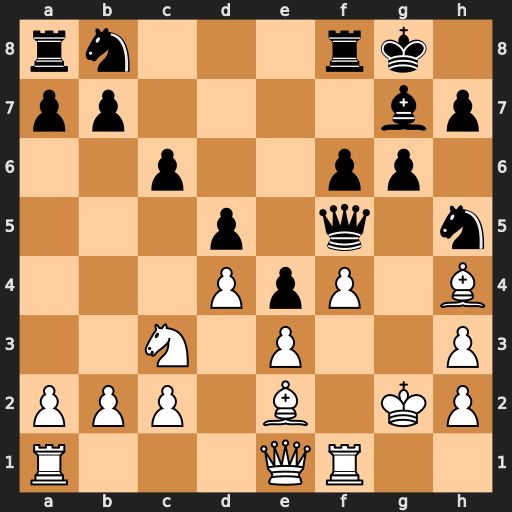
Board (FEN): rn3rk1/pp4bp/2p2pp1/3p1q1n/3PpP1B/2N1P2P/PPP1B1KP/R3QR2
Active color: w
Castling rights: -
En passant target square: -
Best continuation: Bg4 Qd7 Bxd7